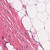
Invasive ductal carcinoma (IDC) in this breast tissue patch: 0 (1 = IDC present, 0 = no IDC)